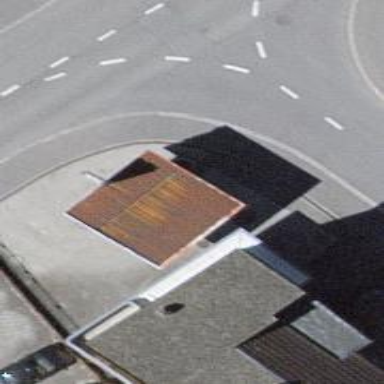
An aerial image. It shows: View of roof of building.